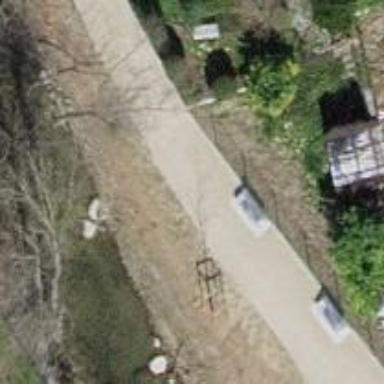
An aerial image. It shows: Bench for seating.